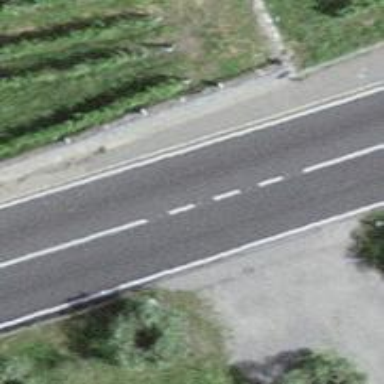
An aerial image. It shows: Primary highway with asphalt surface and designated cycle lane.